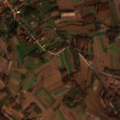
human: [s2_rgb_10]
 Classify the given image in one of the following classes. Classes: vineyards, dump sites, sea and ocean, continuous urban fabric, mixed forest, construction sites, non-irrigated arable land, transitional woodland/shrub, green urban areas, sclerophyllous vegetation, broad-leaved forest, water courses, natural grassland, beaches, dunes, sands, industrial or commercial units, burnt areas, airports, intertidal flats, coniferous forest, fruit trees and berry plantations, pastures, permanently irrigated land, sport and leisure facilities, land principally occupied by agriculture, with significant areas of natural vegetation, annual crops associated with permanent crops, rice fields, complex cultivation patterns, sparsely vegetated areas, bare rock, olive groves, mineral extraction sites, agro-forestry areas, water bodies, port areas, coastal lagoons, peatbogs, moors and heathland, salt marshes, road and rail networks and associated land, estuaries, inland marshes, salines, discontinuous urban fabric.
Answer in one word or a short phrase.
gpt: discontinuous urban fabric, non-irrigated arable land, complex cultivation patterns, land principally occupied by agriculture, with significant areas of natural vegetation, broad-leaved forest